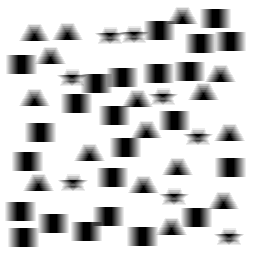
Squares: 24
Triangles: 16
Stars: 8
Total shapes: 48